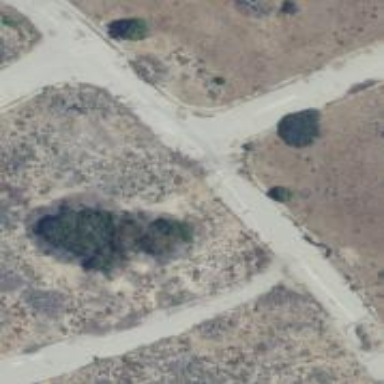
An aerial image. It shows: Track road.